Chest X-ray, AP view. Patient: 66 years old, sex M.
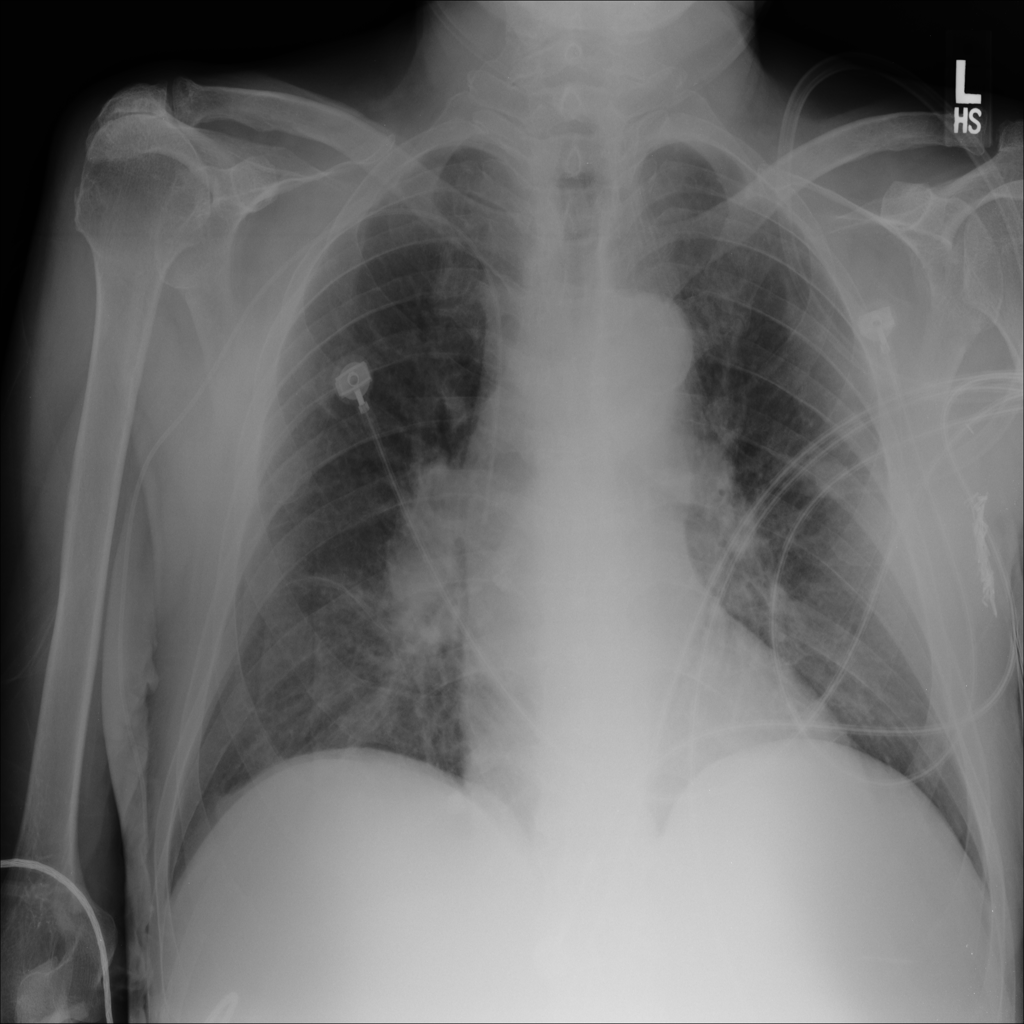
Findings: No Finding